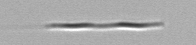
Label: Leptocylindrus